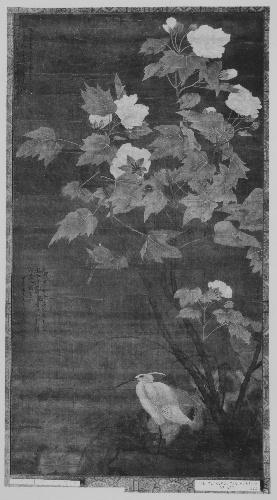
Artist: Jiang Tingxi
Artist bio: Chinese, 1669–1732
Date: dated 1724
Object type: Framed scroll
Classification: Paintings
Medium: Framed scroll; ink and color on silk
Culture: China
Period: Qing dynasty (1644–1911)
Dimensions: 44 1/2 x 23 3/4 in. (113 x 60.3 cm)
Department: Asian Art
Credit line: Gift of Mrs. Anna Woerishoffer, 1922
Accession year: 1922
Repository: Metropolitan Museum of Art, New York, NY
Tags: Birds|Flowers